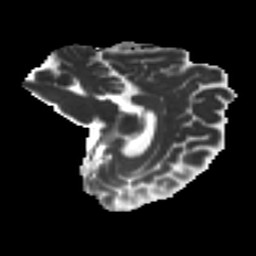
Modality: MD
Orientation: sagittal
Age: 34
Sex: female
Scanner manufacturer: ge
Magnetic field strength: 3 T
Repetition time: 7.8 s
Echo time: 0.0606 s